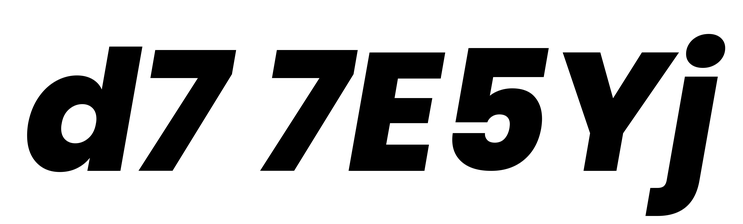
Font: Poppins-ExtraBoldItalic